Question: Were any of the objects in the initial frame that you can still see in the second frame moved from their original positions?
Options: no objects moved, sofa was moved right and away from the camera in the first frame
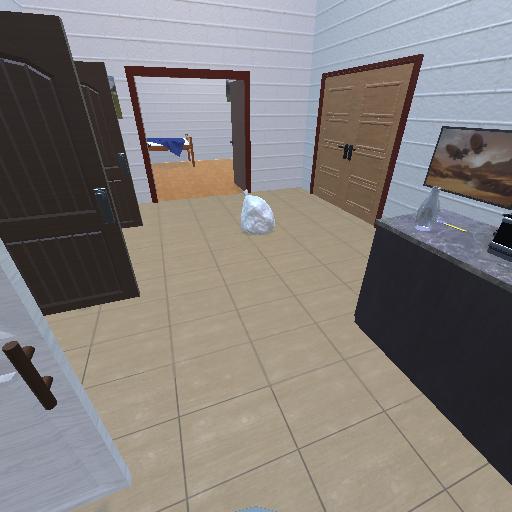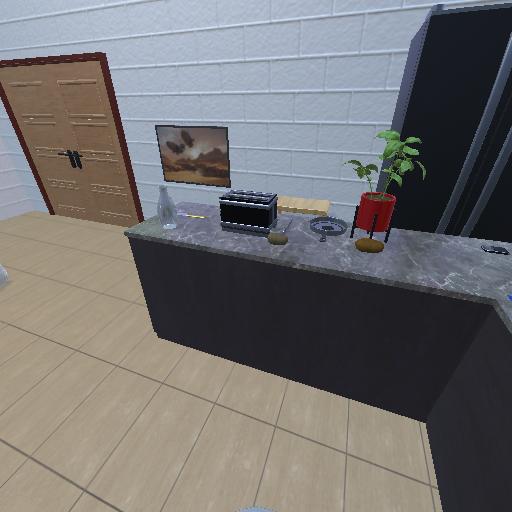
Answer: no objects moved